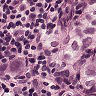
Metastatic tissue present: yes